Question: Hey I have a problem with Laravel on my site <URL>. I try to choose places that have city that I choose, through contact table.
My model classes:
Places class:
'''
class Places extends Eloquent {
public function contacts()
{
return $this->hasOne('Contacts');
}
public function clubs()
{
return $this->hasOne('Clubs');
}
}
'''
Contacts class:
'''
class Contacts extends Eloquent {
public function cities()
{
return $this->hasOne('Cities');
}
}
'''
Cities class:
'''
class Cities extends Eloquent {
}
'''
My query:
'''
$view->clubs = Places::whereHas('contacts',function ($q) use($city_id){
$q->where('contacts', function ($q) use($city_id){
$q->where('id', $city_id);
});
})->get();
'''
Error msg:
> MySQL server version for the right syntax to use near 'where 'id' = ?)) >= 1' at line 1 (SQL: select * from 'places' where (select count(*) from 'contacts' where 'contacts'.'places_id' = 'places'.'id' and 'contacts' = (select * where 'id' = 2223)) >= 1)
I know it is missing "from" 'citites' but I do not know how to achieve it.

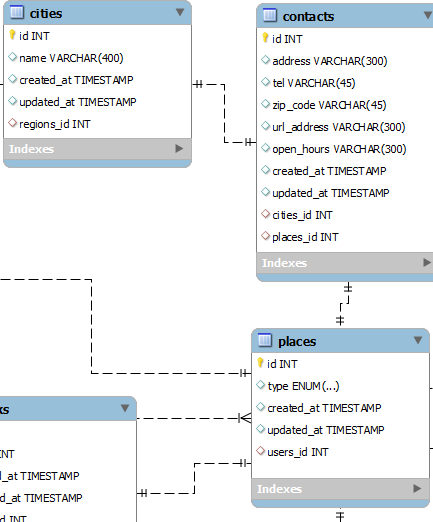
Answer: You have 3 options using relations:
1 most straightforward solution:
'''
Places::whereHas('contacts',function ($q) use ($city_id){
$q->whereHas('cities', function ($q) use ($city_id){
$q->where('id', $city_id);
});
})->get();
'''
2 the same as above but using this PR: <URL>
'''
Places::whereHas('contacts.cities', function ($q) use ($city_id){
$q->where('id', $city_id);
})->get();
'''
3 Using 'hasManyThrough' relation:
'''
// Place model
public function cities()
{
return $this->hasManyThrough('City', 'Contact');
}
// then
Places::whereHas('cities',function ($q) use ($city_id){
$q->where('cities.id', $city_id);
})->get();
'''
---
## edit
Having your schema it's obvious that none of the suggest or your original setup can work.
This is a many-to-many relation which in Eloquent is 'belongsToMany':
'''
// Places model
public function cities()
{
return $this->belongsToMany('Cities', 'contacts', 'places_id', 'cities_id')
->withPivot( .. contacts table fields that you need go here.. );
}
// Cities model
public function places()
{
return $this->belongsToMany('Places', 'contacts', 'cities_id', 'places_id')
->withPivot( .. contacts table fields that you need go here.. );
}
'''
Then you can call relations like this:
'''
$city = Cities::first();
$city->places; // collection of Places models
// contacts data for a single city-place pair
$city->places->first()->pivot->open_hours; // or whatever you include in withPivot above
'''
Now, there's another way to setup this, in case you need also 'Contacts' model itself:
'''
// Places model
public function contact()
{
return $this->hasOne('Contacts', 'places_id');
}
// Contacts model
public function city()
{
return $this->belongsTo('Cities', 'cities_id');
}
public function place()
{
return $this->belongsTo('Places', 'places_id');
}
// Cities model
public function contact()
{
return $this->hasOne('Contacts', 'cities_id');
}
'''
then:
'''
$city = Cities::first();
$city->contact; // Contacts model
$city->contact->place; // Places model
'''
'hasManyThrough' won't work here at all